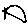
Label: fish